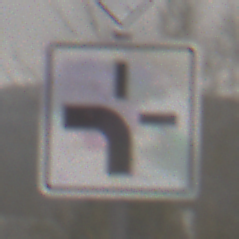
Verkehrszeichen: VerlaufVorfahrtsstrasse1
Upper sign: Vorfahrtsstrasse
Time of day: Midday
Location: Outdoor (Nature)
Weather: Overcast
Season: Winter
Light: Natural